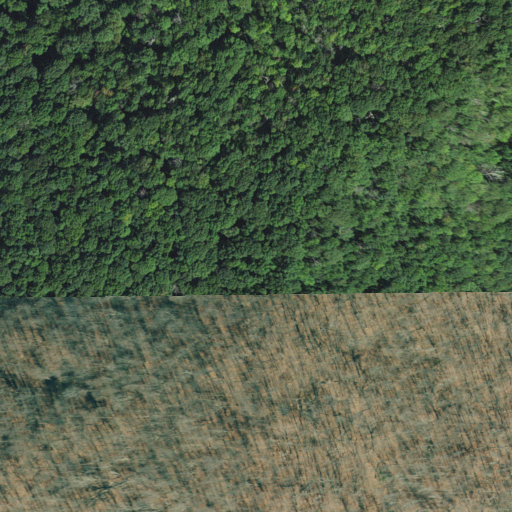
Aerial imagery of ridge(s) in North Carolina named Bearpen Ridge containing only deciduous forest